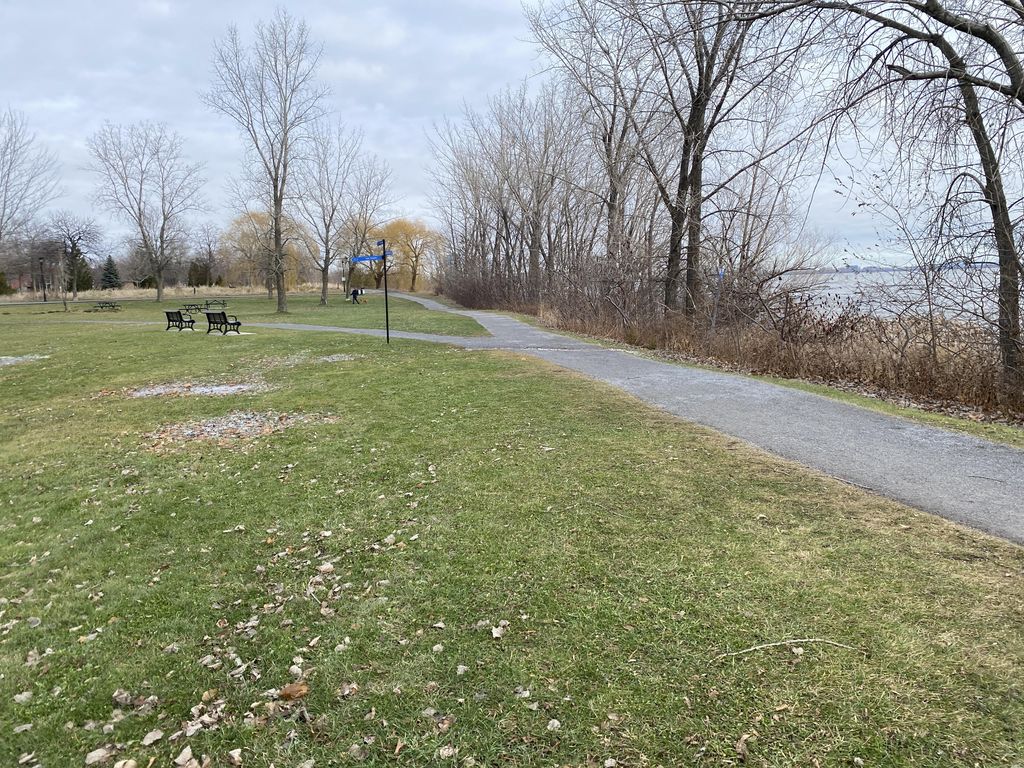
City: montreal